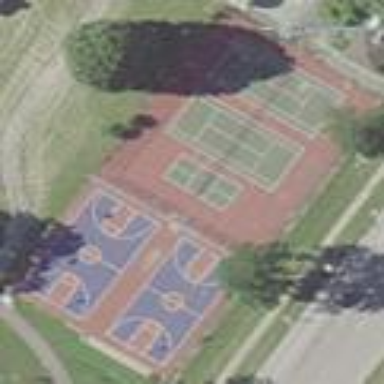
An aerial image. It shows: Basketball court on pitch.